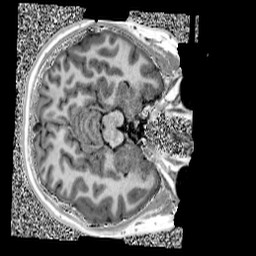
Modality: UNIT1
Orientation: axial
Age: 13
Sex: female
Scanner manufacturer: siemens
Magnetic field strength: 3 T
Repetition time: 4 s
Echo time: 0.00299 s